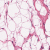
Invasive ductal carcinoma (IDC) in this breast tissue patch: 0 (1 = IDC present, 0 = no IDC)